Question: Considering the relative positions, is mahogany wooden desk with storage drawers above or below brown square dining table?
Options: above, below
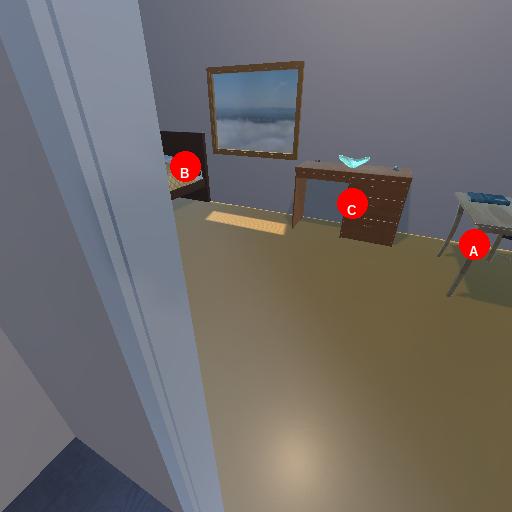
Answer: above